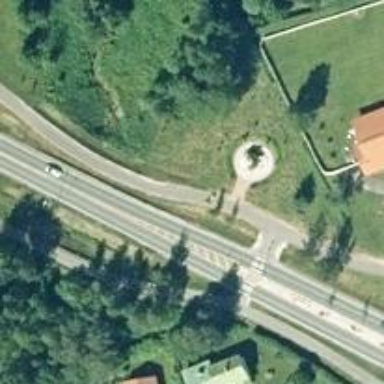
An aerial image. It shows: Historic memorial.